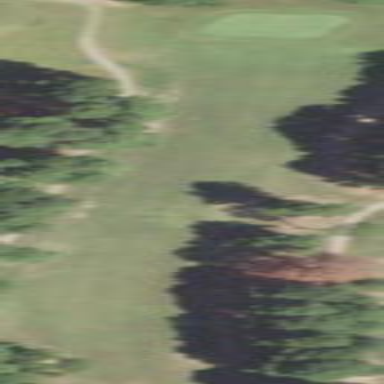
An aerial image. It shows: Scenic golf fairway.